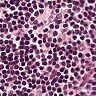
Metastatic tissue present: no